Question: '''
$python manage.py syncdb
Operations to perform:
Apply all migrations: admin, contenttypes, auth, sessions
Running migrations:
No migrations to apply.
Your models have changes that are not yet reflected in a migration, and so won't be applied.
Run 'manage.py makemigrations' to make new migrations, and then re-run 'manage.py migrate' to apply them.
'''
the error printscreen

i don't know what the problem !
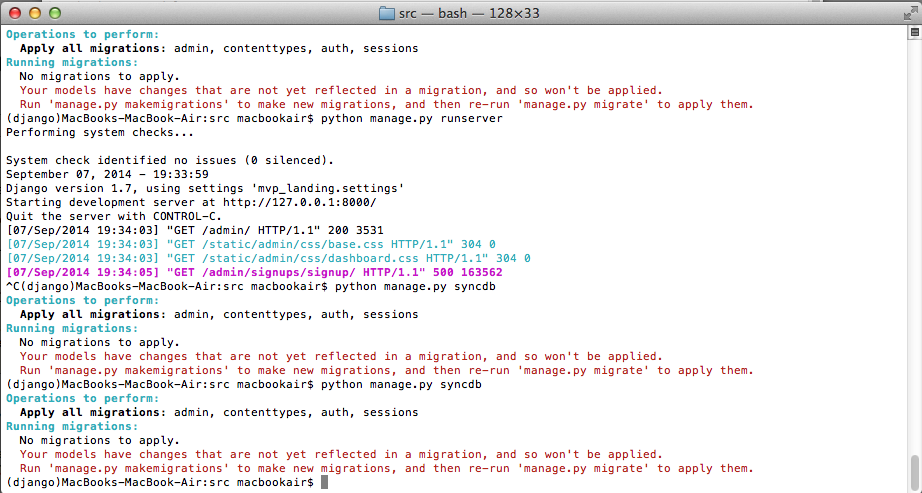
Answer: As the command line output says the problem is that you changed the models. The solution is to run 'python manage.py makemigrations' and then 'python manage.py migrate'.